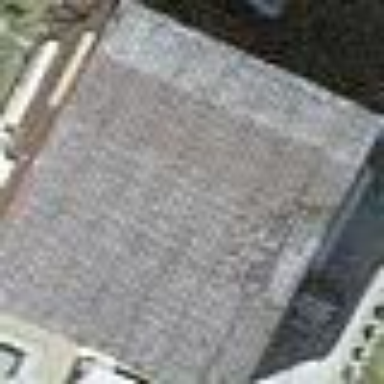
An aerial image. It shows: Garage building.